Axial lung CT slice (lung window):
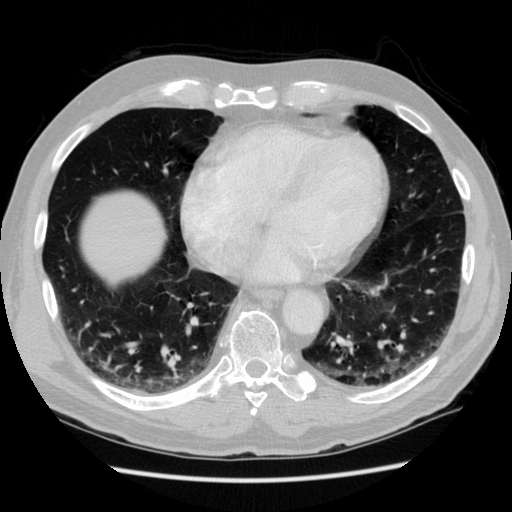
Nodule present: no